Aerial crown-view tile of a tropical tree (Barro Colorado Island, Panama), acquired 20250124:
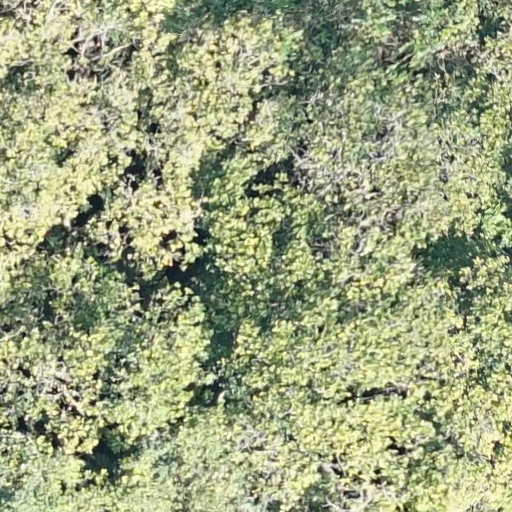
Species: Anacardium excelsum
GBIF accepted scientific name: Anacardium excelsum
Crown area: 831.358 m²